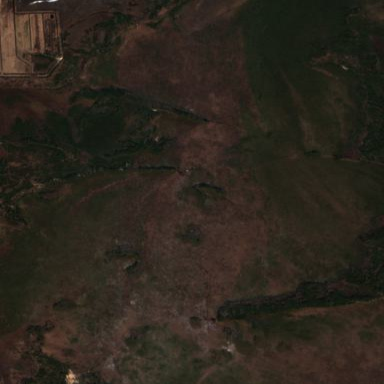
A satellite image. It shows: Bog wetland area.